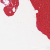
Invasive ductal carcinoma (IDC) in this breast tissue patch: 0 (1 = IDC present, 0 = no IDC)